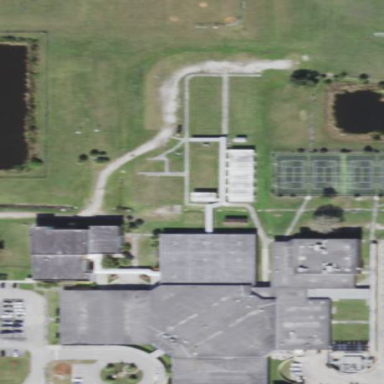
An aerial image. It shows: School.